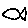
Label: fish